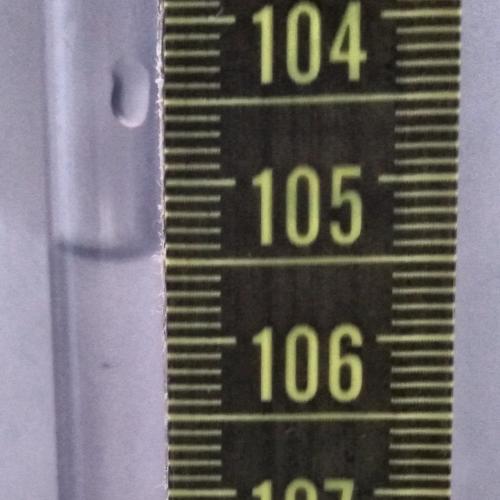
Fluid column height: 105.5 cm